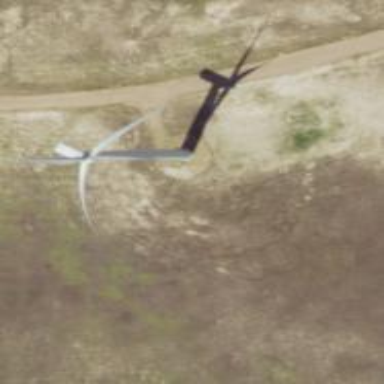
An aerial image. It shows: Wind generator powered by wind. The generator type is horizontal axis and it uses wind turbines.